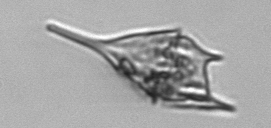
Label: Tripos_lineatus